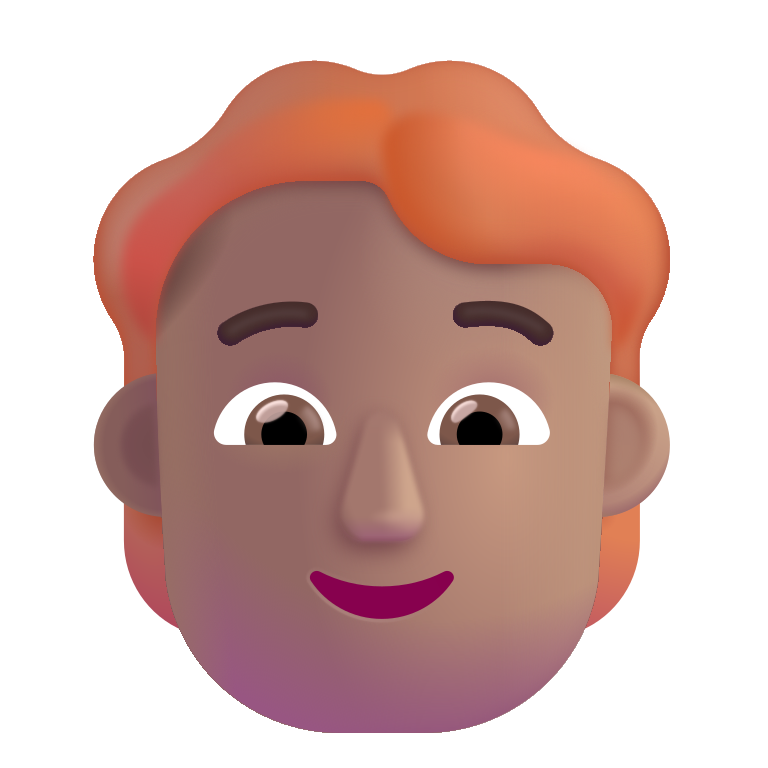
person red hair color